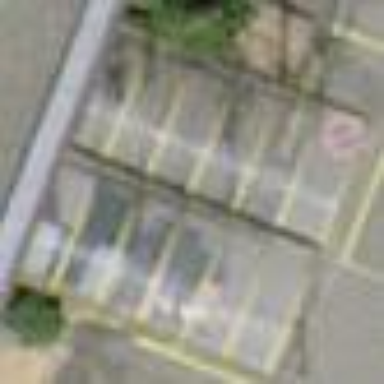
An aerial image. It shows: View of roof of building.